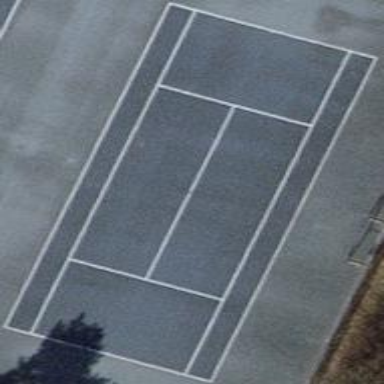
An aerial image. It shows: Tennis court on pitch designated for leisure land.